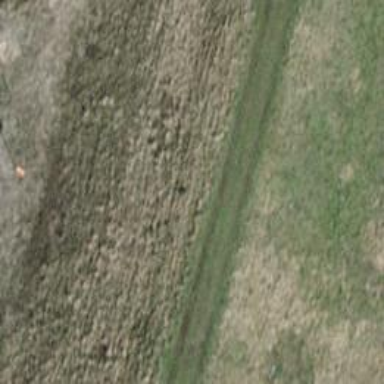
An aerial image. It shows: Path with grass surface and embankment along the way.